Question: I am trying to view a Conversation model I created in Python 3.7 with Django. I am new to Python, Django, and making webapps. I have done the makemigrations and migrate commands, but I still get the "no such column: chat_conversation.created_date" error:

<URL>
Here is the model.py
'''
from django.db import models
from django.utils import timezone
import uuid
class Conversation(models.Model):#keeps track of conversation id
id = models.UUIDField(primary_key=True, default=uuid.uuid4)
created_date = models.DateTimeField(default=timezone.now)
'''
This is what I have for the views.py
'''
from django.shortcuts import redirect
from django.shortcuts import render
from django.http import HttpResponse
from django.utils import timezone
from .models import Conversation
from django.shortcuts import render, get_object_or_404
from django.http import HttpResponseRedirect
def con_list(request):
con = Conversation.objects.filter(created_date__lte=timezone.now()).order_by('created_date')
return render(request, 'chat/con_list.html', {'con': con})
def con_new(request, pk):
if request.method == "CONVERSATION":
#form = ConversationForm(request.CONVERSATION)
if form.is_valid():
#conversation = form.save(commit=False)
conversation.created_date = timezone.now()
conversation.save()
return redirect('con_list')
#else:
#form = ConversationForm()
return render(request, 'chat/post_list.html' )#{'form': form})
def con_edit(request, pk):
conversation = get_object_or_404(Conversation, pk=pk)
if request.method == "CONVERSATION":
#form = ConversationForm(request.CONVERSATION, instance=conversation)
if form.is_valid():
#conversation = form.save(commit=False)
conversation.created_date = timezone.now()
conversation.save()
return redirect('con_list')
#else:
#form = ConversationForm(instance=conversation)
return render(request, 'chat/con_edit.html' )#{'form': form})
'''
I have commented some parts out that I would like to add back, but after i get the basics working. Here is the url.py
'''
from django.urls import path
from . import views
urlpatterns = [
path('conversations', views.con_list, name='con_list'),
path('conversation/new/', views.con_new, name='con_new'),
path('conversation/<int:pk>/edit/', views.con_edit, name='con_edit'),
]
'''
And finally this is my con_list.html
'''
{% extends 'chat/base.html' %}
{% block content %}
{% for conversation in con %}
<div class="conversation">
<p><b>{{ conversation.id }}</b> <b>&middot;</b> <i>{{
conversations.created_date }}</i> <br/></p>
<a href="{% url 'con_new' %}" >
<button type="submit" style="background-color:rgb(255, 148, 26); border-radius: 10px">
<font color="white"><b>New Chat Room</b></font>
</button>
</a>
<a href="{% url 'post_list' %}" >
<button type="submit" style="background-color:rgb(255, 148, 26); border-radius: 10px">
<font color="white"><b>{{ conversation.id }}</b></font>
</button>
</a>
<br/><br/><br/>
<hr style="border-color:orange;" />
</div>
{% endfor %}
{% if user.is_authenticated %}
Click the button below to logout
<p><a href="{% url 'logout' %}">logout</a></p>
{% endif %}
{% endblock %}
'''
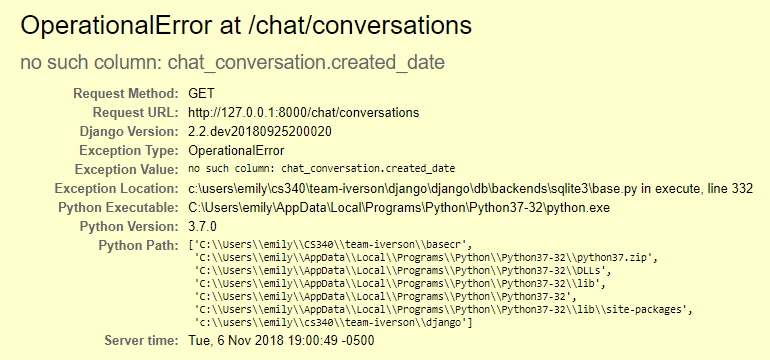
Answer: It seems like you change the name of your 'user' table.
Go to the 'migrations' directory within your 'chat' app and in the file: '0005....py' add 'atomic = False'. You should be able to rename your table and finally migrate.